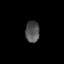
Tissue: lung
Cell type: Others
Senescence score: 0.2412
Nuclear area (px): 294
Mean DAPI intensity: 81.619